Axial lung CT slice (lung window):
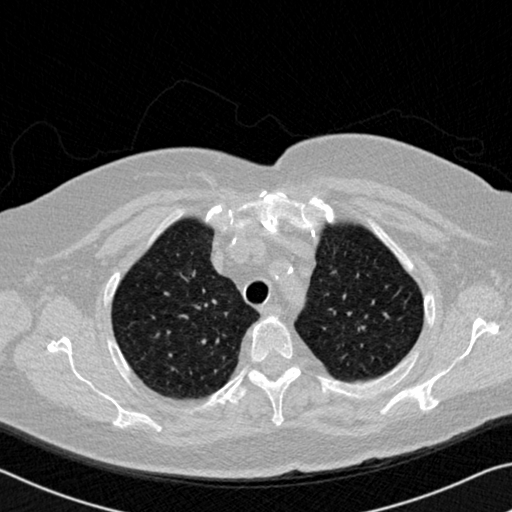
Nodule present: no